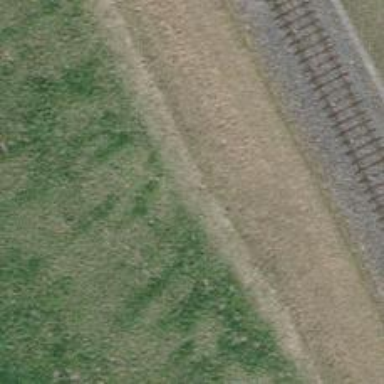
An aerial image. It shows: Fence.